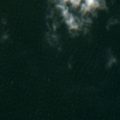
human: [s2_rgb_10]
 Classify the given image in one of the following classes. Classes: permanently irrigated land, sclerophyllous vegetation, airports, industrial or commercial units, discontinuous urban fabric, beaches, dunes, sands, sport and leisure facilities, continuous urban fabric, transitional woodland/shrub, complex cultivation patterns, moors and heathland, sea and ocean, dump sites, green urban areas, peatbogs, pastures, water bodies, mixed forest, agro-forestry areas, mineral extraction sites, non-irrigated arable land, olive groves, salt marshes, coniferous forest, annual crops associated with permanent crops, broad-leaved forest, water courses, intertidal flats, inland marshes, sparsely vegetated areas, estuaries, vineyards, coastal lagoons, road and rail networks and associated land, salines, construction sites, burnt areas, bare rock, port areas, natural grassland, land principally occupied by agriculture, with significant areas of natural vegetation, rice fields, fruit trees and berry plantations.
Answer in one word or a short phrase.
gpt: sea and ocean